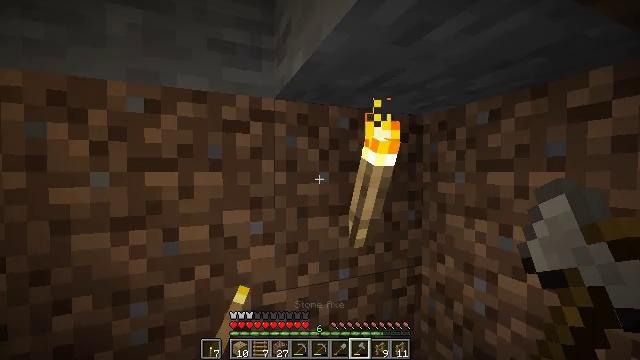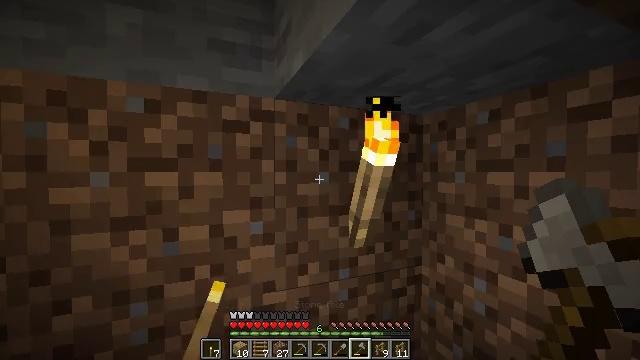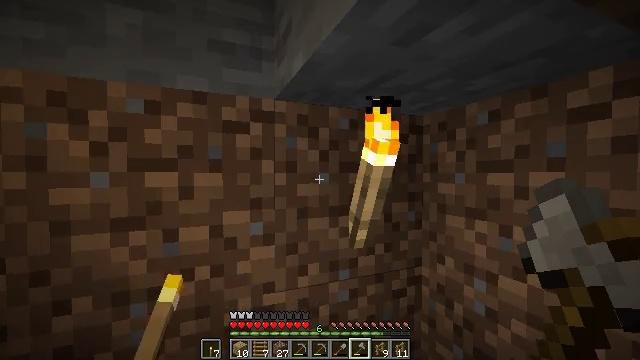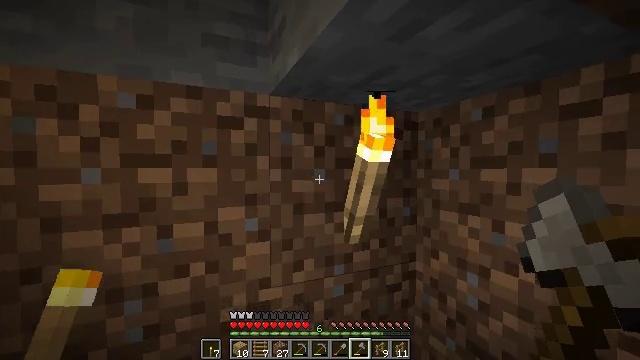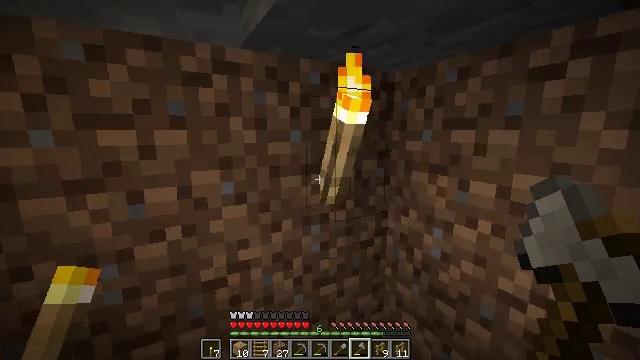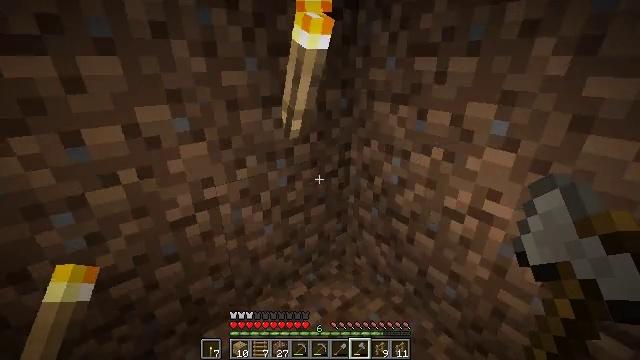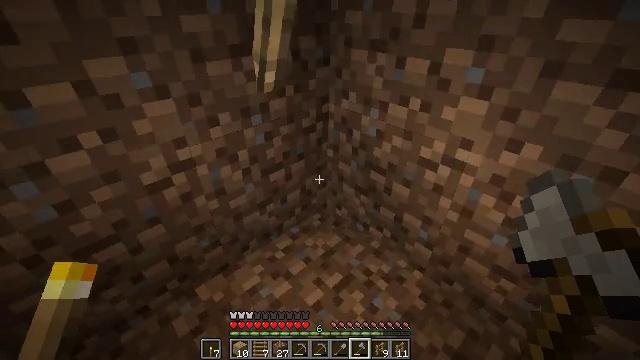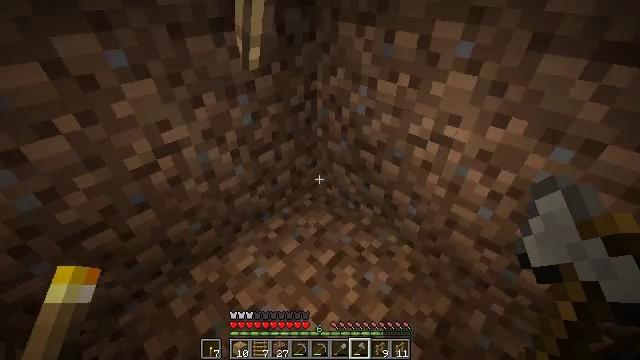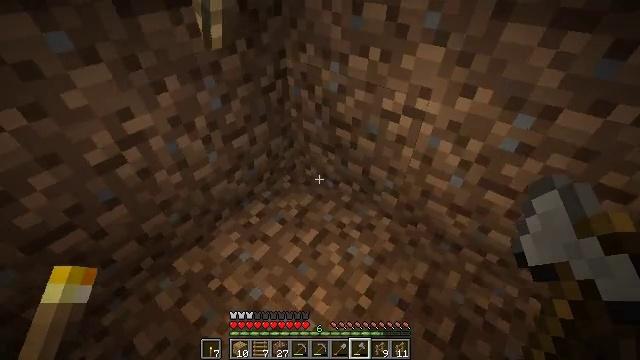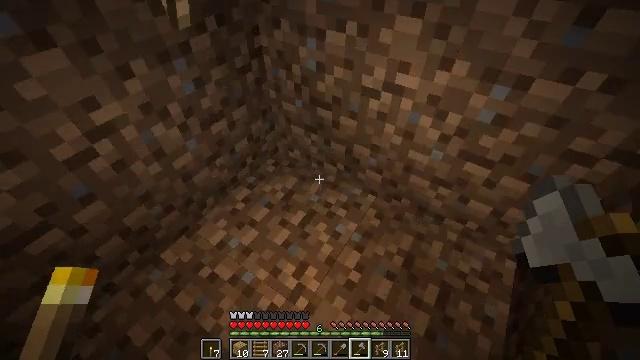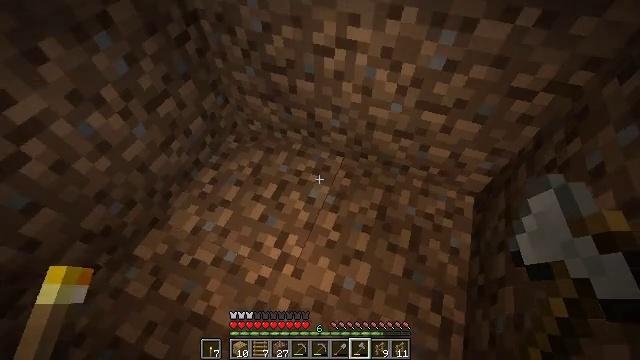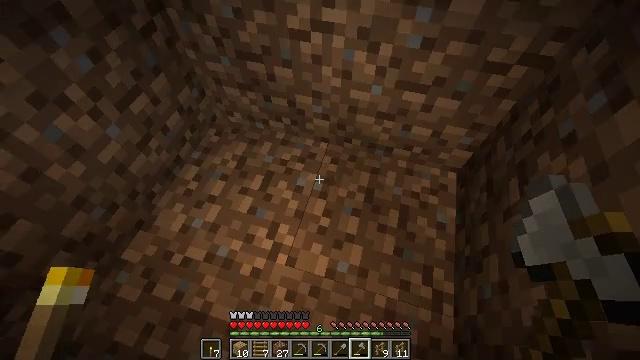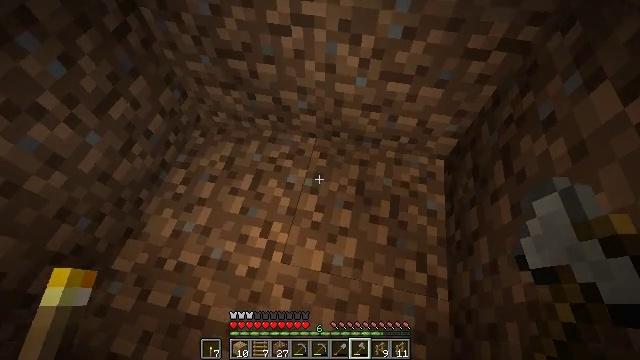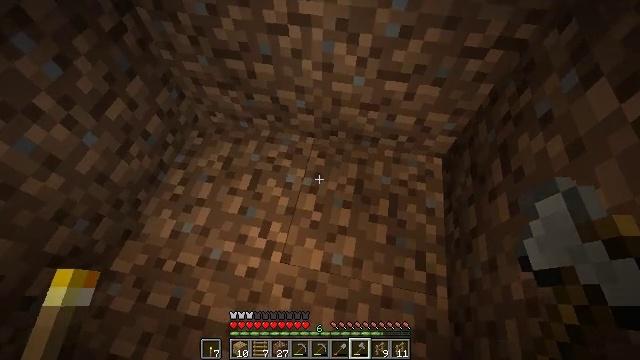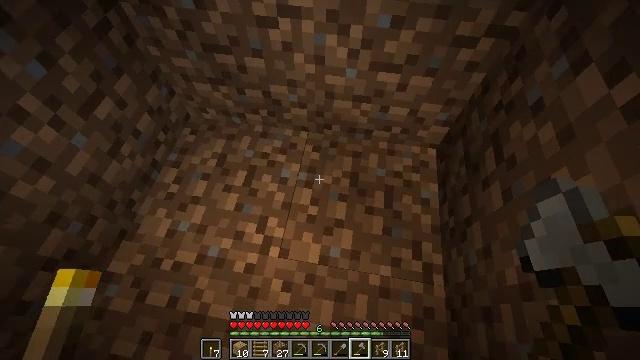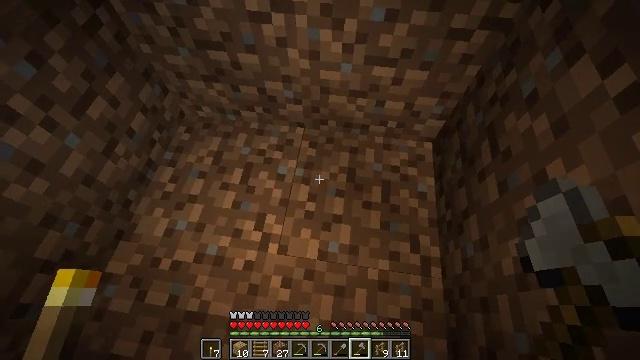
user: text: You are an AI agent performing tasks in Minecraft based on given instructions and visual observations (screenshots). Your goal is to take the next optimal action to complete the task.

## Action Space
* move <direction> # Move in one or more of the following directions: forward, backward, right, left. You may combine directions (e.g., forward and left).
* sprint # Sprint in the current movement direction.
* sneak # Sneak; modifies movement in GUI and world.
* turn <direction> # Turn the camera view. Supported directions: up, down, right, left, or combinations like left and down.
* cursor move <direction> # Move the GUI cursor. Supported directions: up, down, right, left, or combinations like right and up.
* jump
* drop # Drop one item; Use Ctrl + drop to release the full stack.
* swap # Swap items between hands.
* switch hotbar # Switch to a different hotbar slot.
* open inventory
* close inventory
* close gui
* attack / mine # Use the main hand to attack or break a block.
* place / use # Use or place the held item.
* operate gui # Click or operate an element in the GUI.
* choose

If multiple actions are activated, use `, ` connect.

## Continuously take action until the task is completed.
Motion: motion action
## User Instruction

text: Break the dirt block.
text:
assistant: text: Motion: no_op
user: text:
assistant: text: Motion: no_op
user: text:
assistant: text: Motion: turn right
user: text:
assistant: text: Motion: turn right and down
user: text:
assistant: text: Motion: turn right and down
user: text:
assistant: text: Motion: turn right and down
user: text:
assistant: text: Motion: turn right and down
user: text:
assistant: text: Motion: turn right and down
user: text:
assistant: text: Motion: turn right and down
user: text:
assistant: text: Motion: turn right and down
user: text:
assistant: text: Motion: turn right and down
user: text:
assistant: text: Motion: turn right and down
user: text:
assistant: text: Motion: no_op
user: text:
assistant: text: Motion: turn right and down
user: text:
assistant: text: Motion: turn right
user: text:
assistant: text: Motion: no_op
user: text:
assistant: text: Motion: no_op
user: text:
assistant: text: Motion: no_op
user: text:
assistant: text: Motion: no_op
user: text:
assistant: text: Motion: no_op
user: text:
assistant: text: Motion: no_op
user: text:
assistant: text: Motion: no_op
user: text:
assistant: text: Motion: no_op
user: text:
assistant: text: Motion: no_op
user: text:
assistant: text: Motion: no_op
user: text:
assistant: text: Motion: no_op
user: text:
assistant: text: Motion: no_op
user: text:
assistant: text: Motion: no_op
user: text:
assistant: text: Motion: no_op
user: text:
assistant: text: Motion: no_op